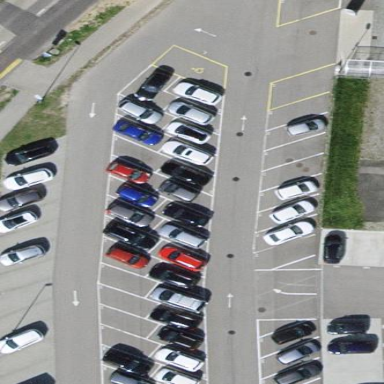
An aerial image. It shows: Parking area with surface.